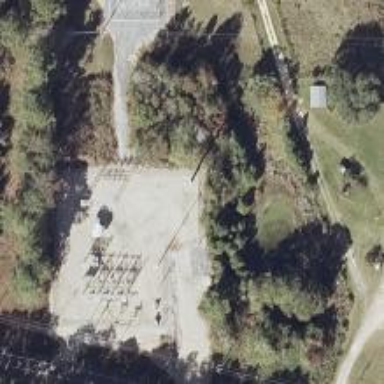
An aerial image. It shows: Distribution power substation secured by fence.